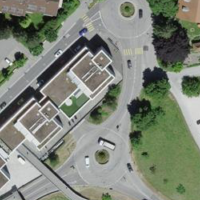
EUNIS habitat code: 53
Species observed at this site:
Sedum album
Juglans regia